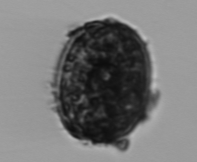
Label: Coscinodiscus